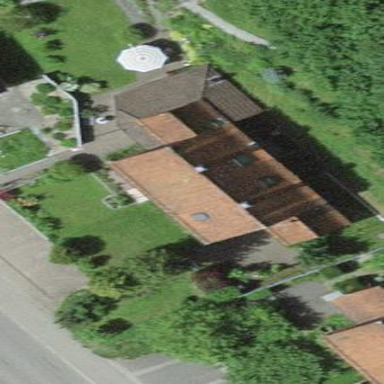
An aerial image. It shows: Semidetached house.